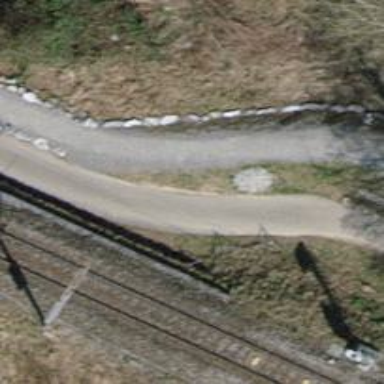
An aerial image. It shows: Footway with pebblestone surface.